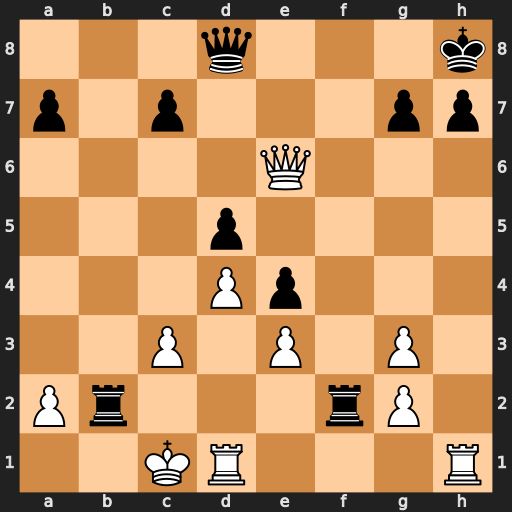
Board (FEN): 3q3k/p1p3pp/4Q3/3p4/3Pp3/2P1P1P1/Pr3rP1/2KR3R
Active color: w
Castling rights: -
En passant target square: -
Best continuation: Rxh7+ Kxh7 Rh1+ Qh4 Rxh4#